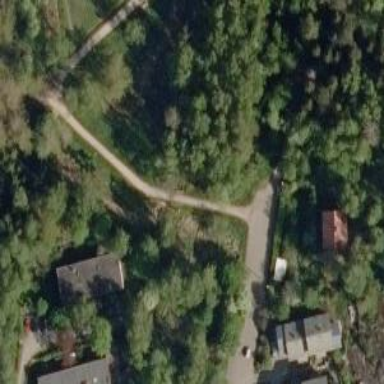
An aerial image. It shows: Footway.